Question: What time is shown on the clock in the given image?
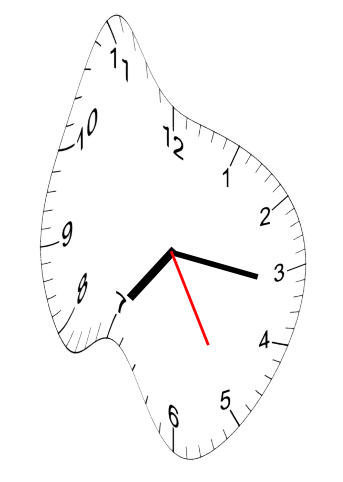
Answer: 07:16:25